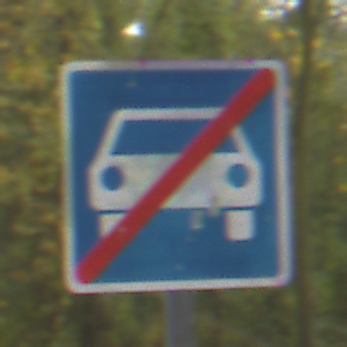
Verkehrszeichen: EndeKraftfahrstrasse
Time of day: MorningAfternoon
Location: Outdoor (Urban)
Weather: PartlyCloudy
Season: NotSpecified
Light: Natural